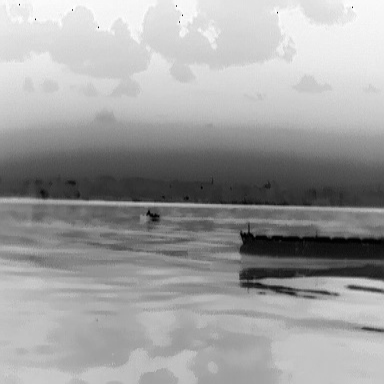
There is a warship in the infrared image.